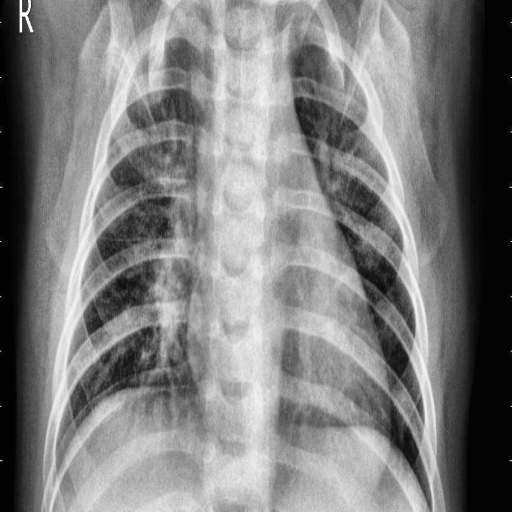
Finding: PNEUMONIA